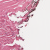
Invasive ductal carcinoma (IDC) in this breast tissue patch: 0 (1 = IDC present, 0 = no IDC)